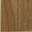
Piece: xx